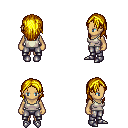
a pixel art fantasy rpg character, female body template, human, tanned skin, white pirate shirt, metal pants, blonde long hairstyle, metal boots, four views (front, back, left, right), 2x2 character sprite sheet, small pixel art, hard edges, no anti-aliasing